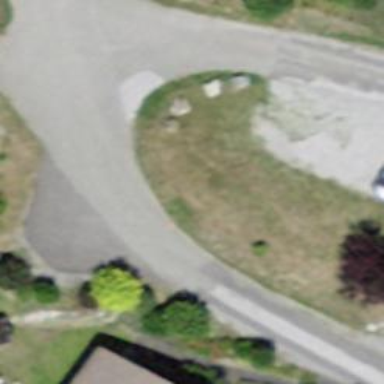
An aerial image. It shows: Paved residential road.